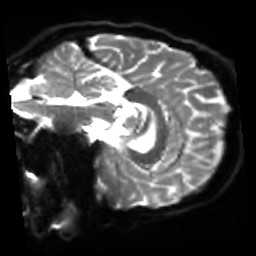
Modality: sbref
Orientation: sagittal
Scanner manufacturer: siemens
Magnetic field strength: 3 T
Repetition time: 4 s
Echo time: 0.0594 s